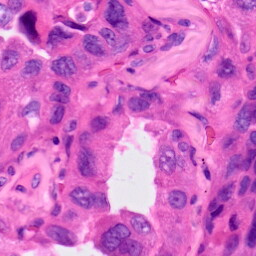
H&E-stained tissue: Lung